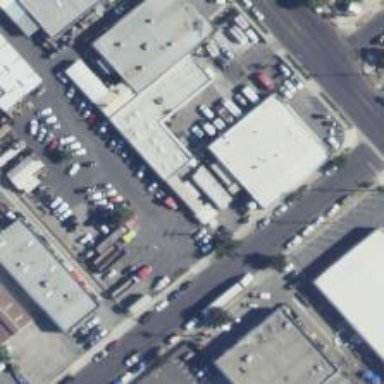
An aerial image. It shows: Industrial building.